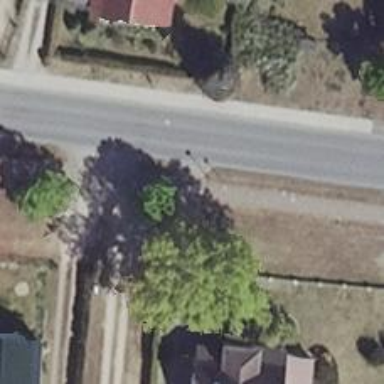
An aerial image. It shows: Driveway.